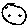
Label: moon